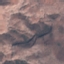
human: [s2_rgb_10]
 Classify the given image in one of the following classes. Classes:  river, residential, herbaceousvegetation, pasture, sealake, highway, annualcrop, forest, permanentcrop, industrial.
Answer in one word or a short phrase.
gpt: HerbaceousVegetation